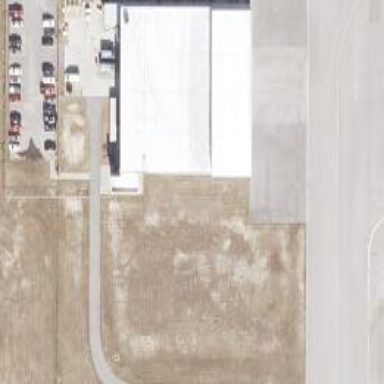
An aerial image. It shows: Hangar building located at airport.